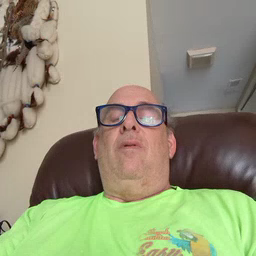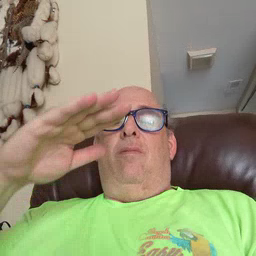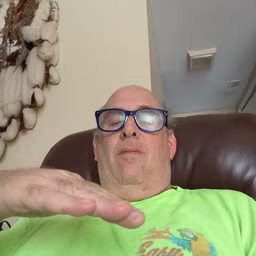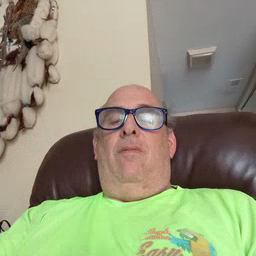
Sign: on